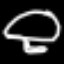
Label: frog